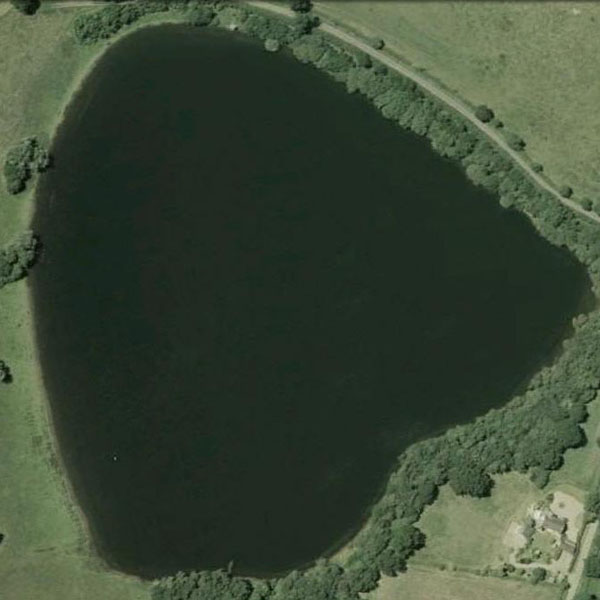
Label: Pond